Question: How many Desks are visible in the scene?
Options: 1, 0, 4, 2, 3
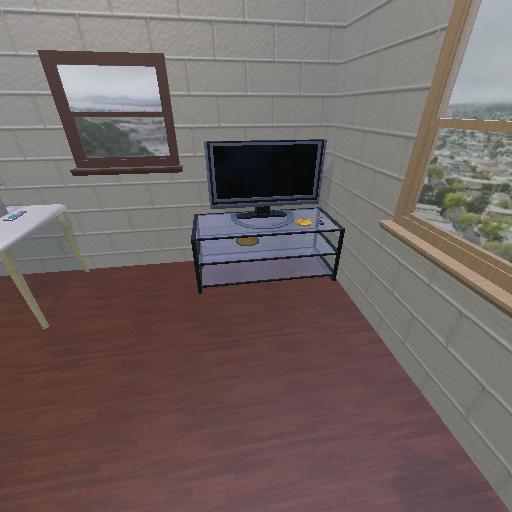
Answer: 1